Interaction volume radius: 10 \u00c5
Interaction volume height: 20 \u00c5
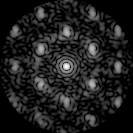
Disorder parameter: 0.4333